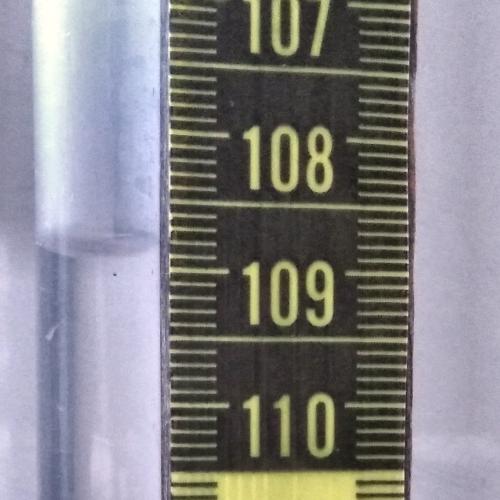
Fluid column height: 108.9 cm